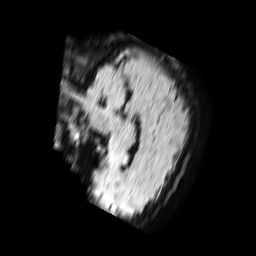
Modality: FLAIR
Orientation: sagittal
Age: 53
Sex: male
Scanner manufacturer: philips
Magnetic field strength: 1.5 T
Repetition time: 6 s
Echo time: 0.09739 s